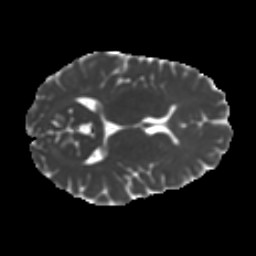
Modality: MD
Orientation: axial
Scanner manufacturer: ge
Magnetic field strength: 3 T
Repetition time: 7.8 s
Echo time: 0.0606 s